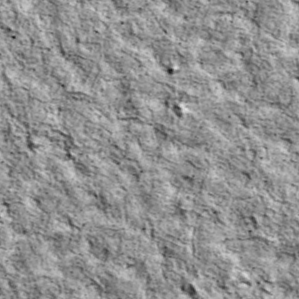
Label: non_frost